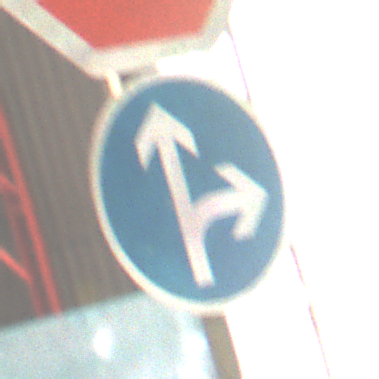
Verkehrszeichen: VorgeschriebeneFahrtrichtungGeradeausOderRechts
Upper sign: Stop
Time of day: Midday
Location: Indoor (Urban)
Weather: NotSpecified
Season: NotSpecified
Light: Natural